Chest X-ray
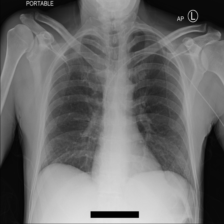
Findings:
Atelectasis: negative
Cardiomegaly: negative
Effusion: negative
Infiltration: negative
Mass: negative
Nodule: negative
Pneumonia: negative
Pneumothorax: negative
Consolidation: negative
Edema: negative
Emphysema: negative
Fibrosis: negative
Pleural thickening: negative
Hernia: negative